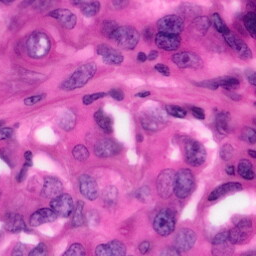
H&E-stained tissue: Pancreatic